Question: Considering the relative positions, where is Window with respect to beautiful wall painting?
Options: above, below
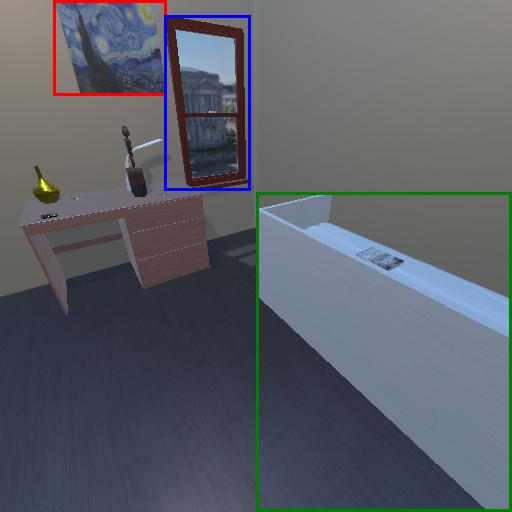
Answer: above